Question: I'm looking for half-pie chart similar to this:

I'm looking for gauge chart but in this case series don't printed, <URL> and don't get to print bands
I'm thinking to printed with realtime <URL>. But in this case the chart api is not possible to change or I don't find it.
Use the pie chart is other possibility, but in this case I need to start from -90o to +90o, and I don't find anything how to use, and type=pie doesn't have pane (//api.highcharts.com/highcharts#pane) option.
Can anyone help me?
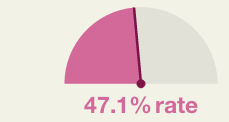
Answer: You can call <URL> and pass it an object of Axis config settings. One of those settings can be new plotBands values. So every time you update the gauge value, you reset the plotBands on either side of the gauge value. You'll need to tweak other things to get my example to look just like your image.
Check out this jsFiddle: <URL>
'''
yAxis.update({
plotBands: [{
from: 0,
to: leftVal,
color: 'pink',
innerRadius: '100%',
outerRadius: '0%'
},{
from: leftVal,
to: 90,
color: 'tan',
innerRadius: '100%',
outerRadius: '0%'
}]
}, false);
'''